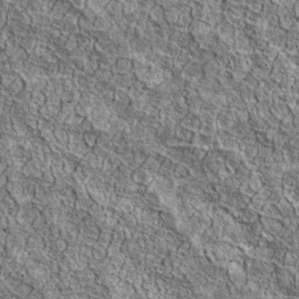
Label: non_frost